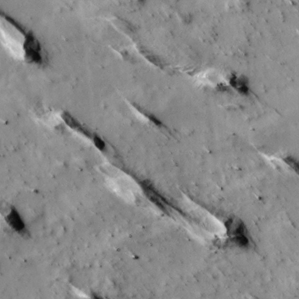
Label: non_frost